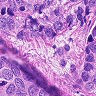
Metastatic tissue present: yes